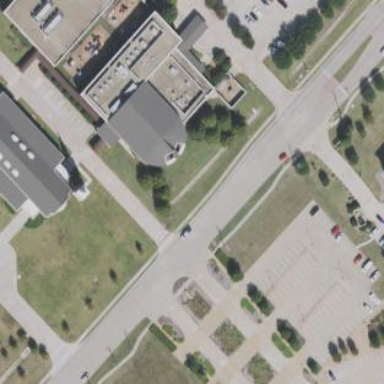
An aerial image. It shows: Kindergarten building.